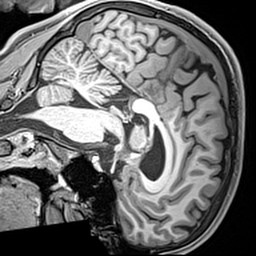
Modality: T1w
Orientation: sagittal
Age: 18
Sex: male
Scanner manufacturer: siemens
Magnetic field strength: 3 T
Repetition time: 2.4 s
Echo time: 0.0022 s